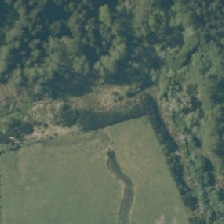
Land cover: grose_broom